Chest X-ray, AP view. Patient: 71 years old, sex M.
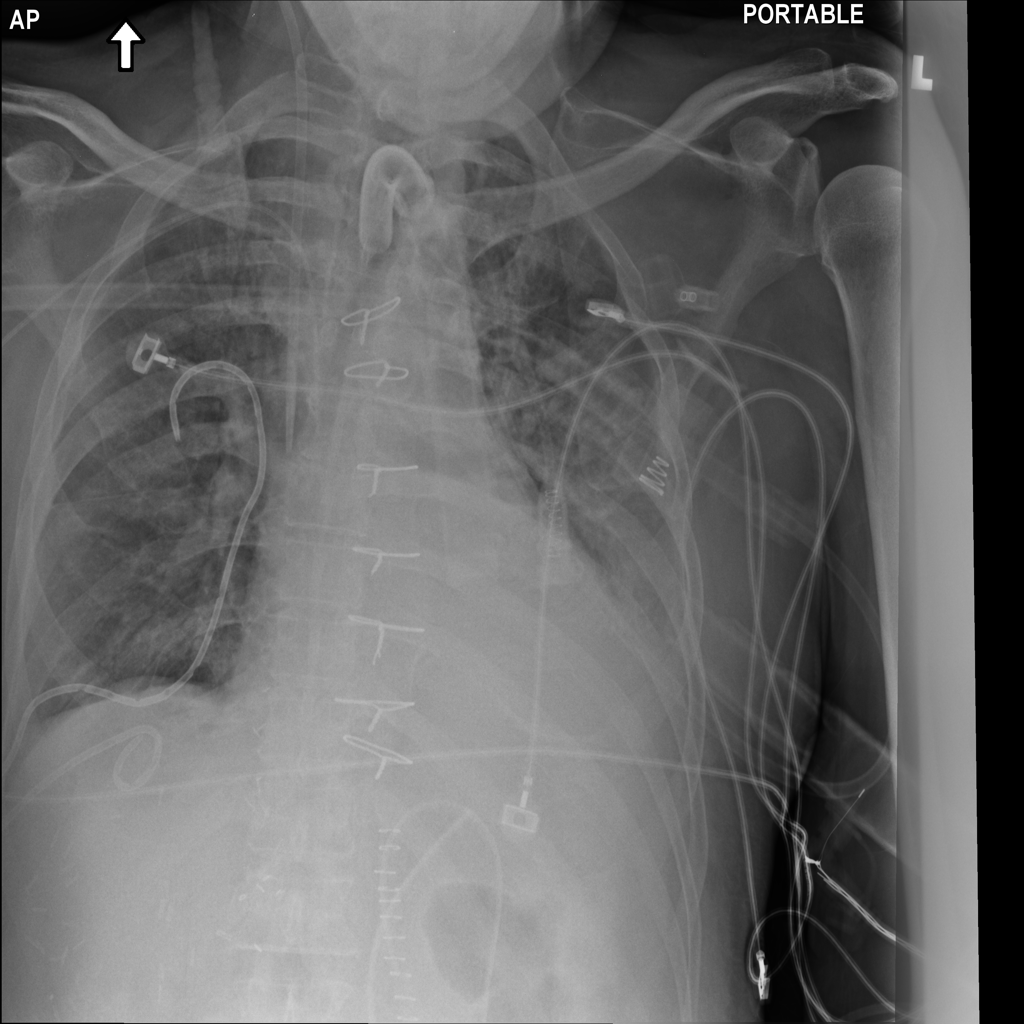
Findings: Infiltration